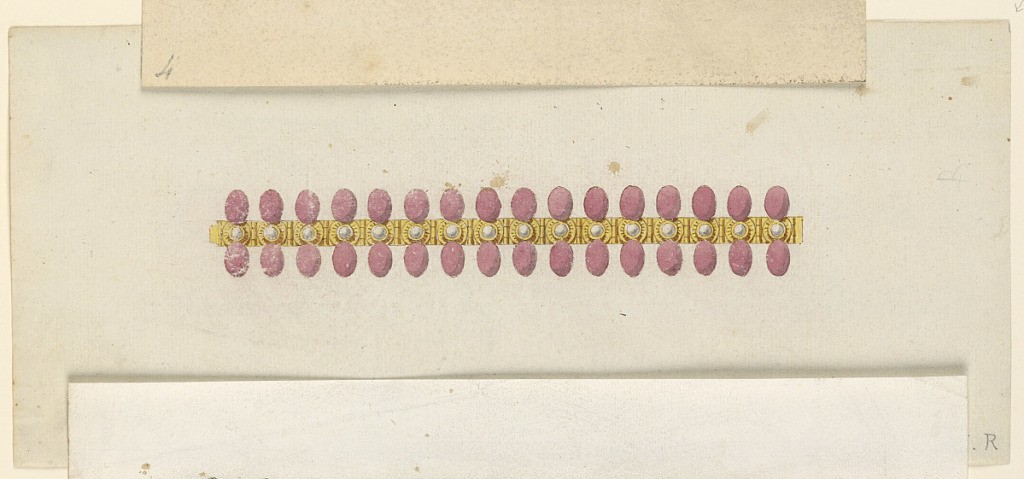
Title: Design for a Bracelet
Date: early 19th century
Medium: Pen and brown ink, brush and gray wash, yellow, plum watercolor on white laid paper
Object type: Drawing
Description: Horizontal rectangle. Design for a bracelet intended to be executed in gold with red diamonds and pearls. A series of thin golden squares form the basic band. Each square is ornamented with a pearl at center and framed at top and bottom by a red ovoid.